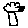
Label: tree